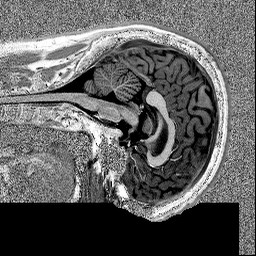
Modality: MP2RAGE
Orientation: sagittal
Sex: male